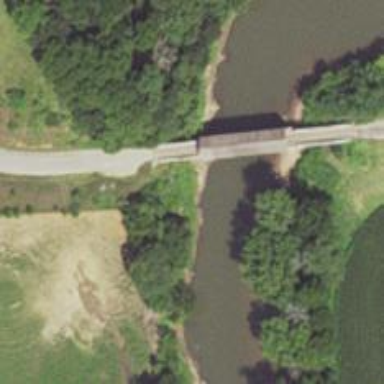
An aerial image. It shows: Covered bridge on unclassified road.